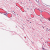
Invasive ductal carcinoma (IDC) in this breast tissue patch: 1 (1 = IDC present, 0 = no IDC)